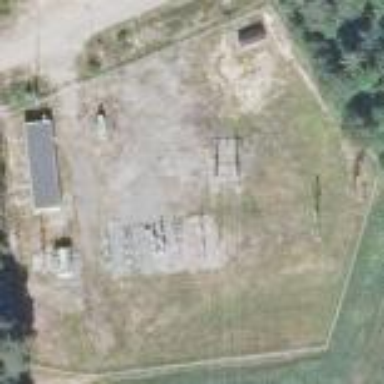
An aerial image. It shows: Distribution level power substation.